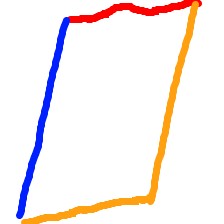
Shape: parallelogram